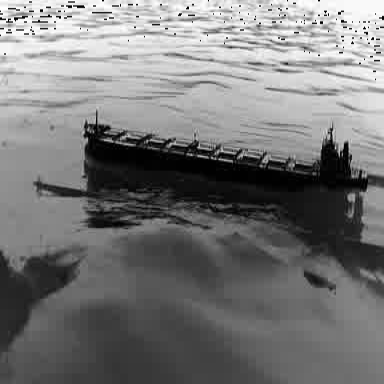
There is a liner in the infrared image.